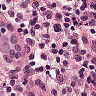
Metastatic tissue present: no